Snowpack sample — Buffalo Mountain, Silverthorne, Colorado, USA (2/22/26, 2:02 PM MST)
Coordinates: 39.622, -106.113
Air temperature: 33 °F
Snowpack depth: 63 cm
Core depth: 50 cm
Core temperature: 26.6 °F
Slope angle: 11°, slope face: 116°
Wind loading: low
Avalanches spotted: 0
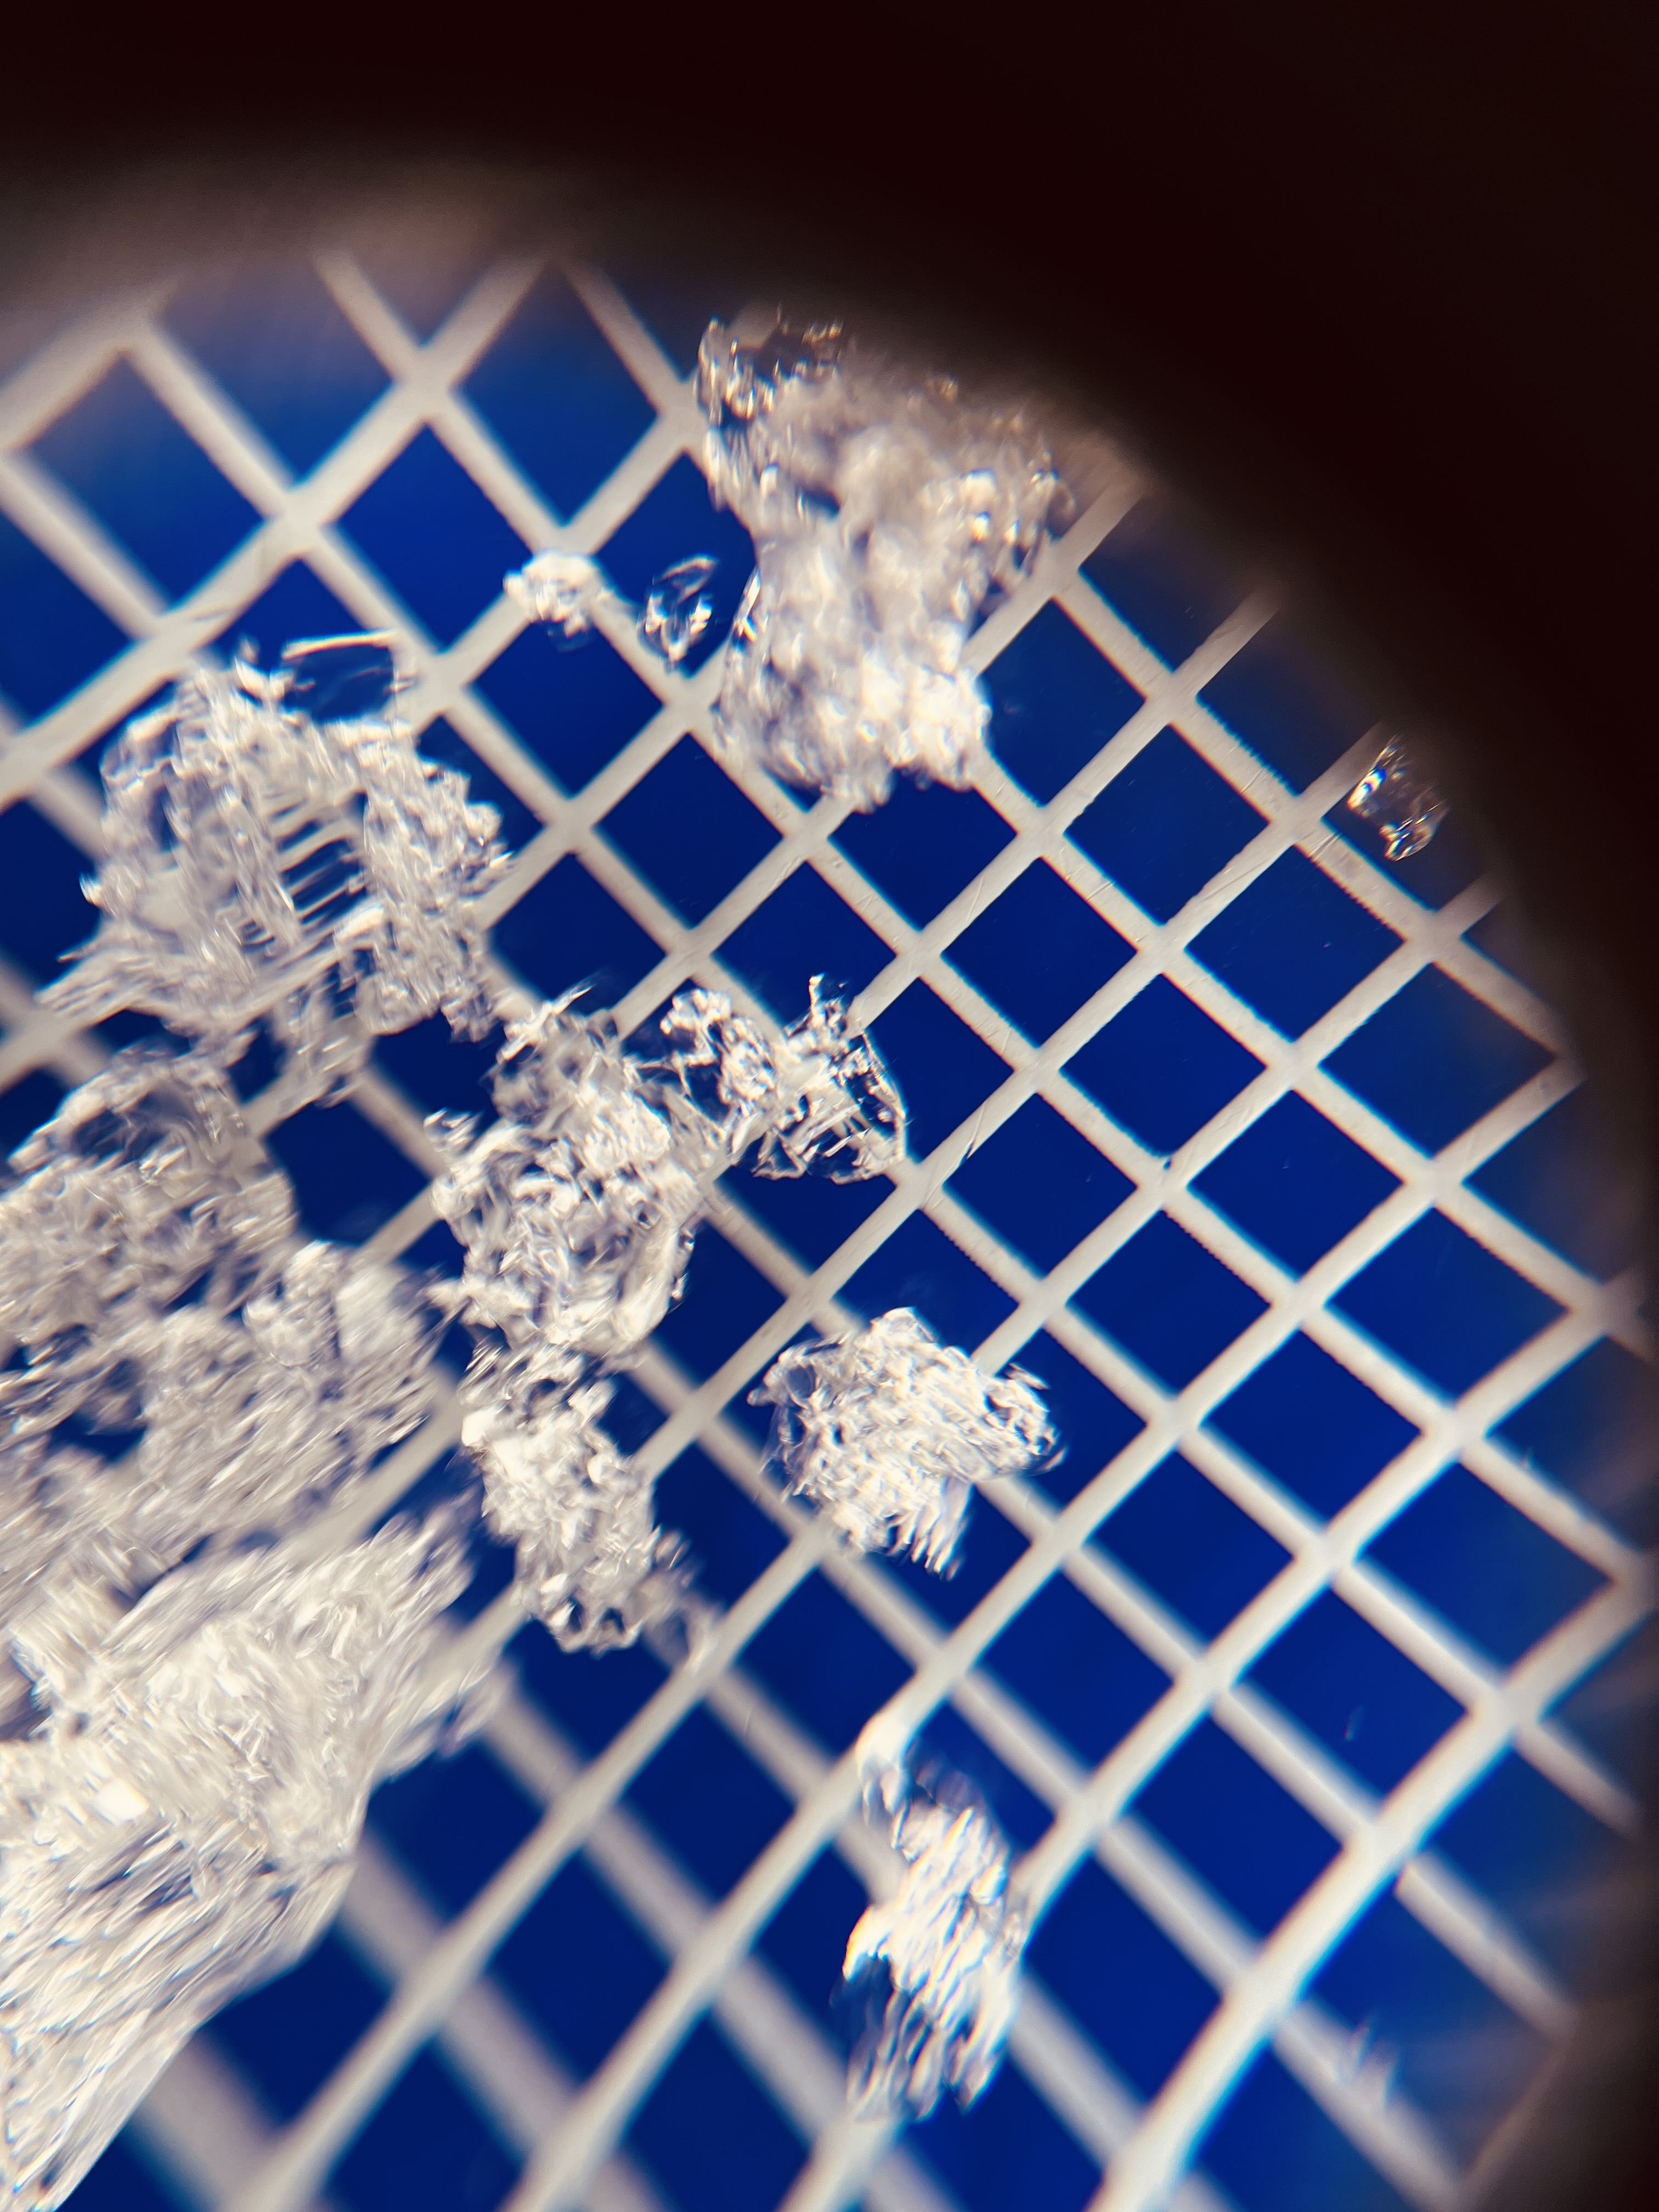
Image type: magnified_profile
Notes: In a firebreak similar to site 1, minimal wind loading with no spotted avalanches (not many faces in view though)